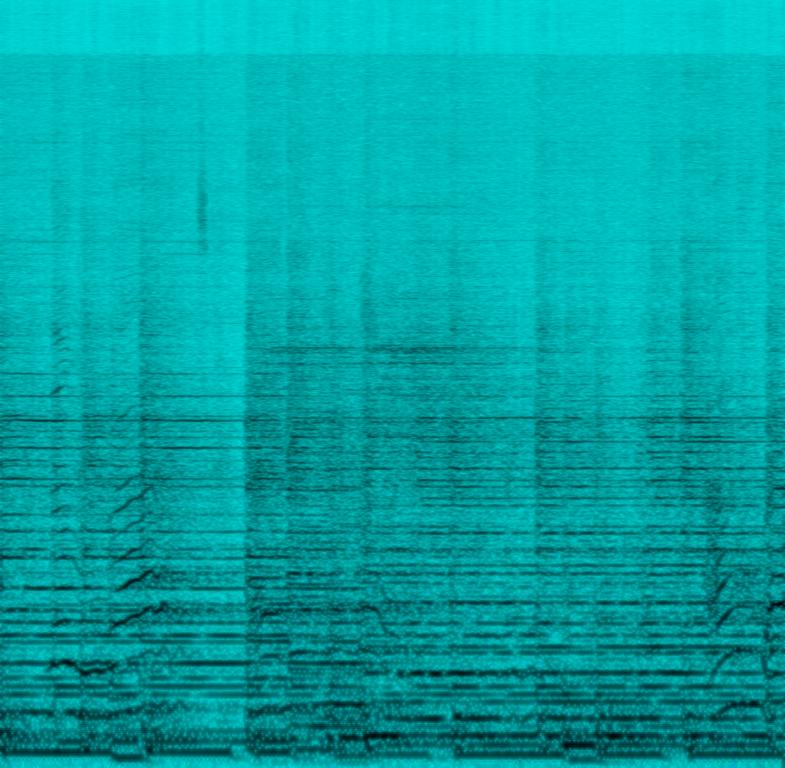
A female vocalist sings this energetic song. The tempo is fast with furiously energetic drumming, intense electric guitar, groovy bass lines, keyboard harmony, vocal backup and synthesiser arrangements. The song is passionate, spirited,youthful, buoyant, punchy, energetic and animated. The audio is muddy and incoherent. This song is Pop Rock.